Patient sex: F
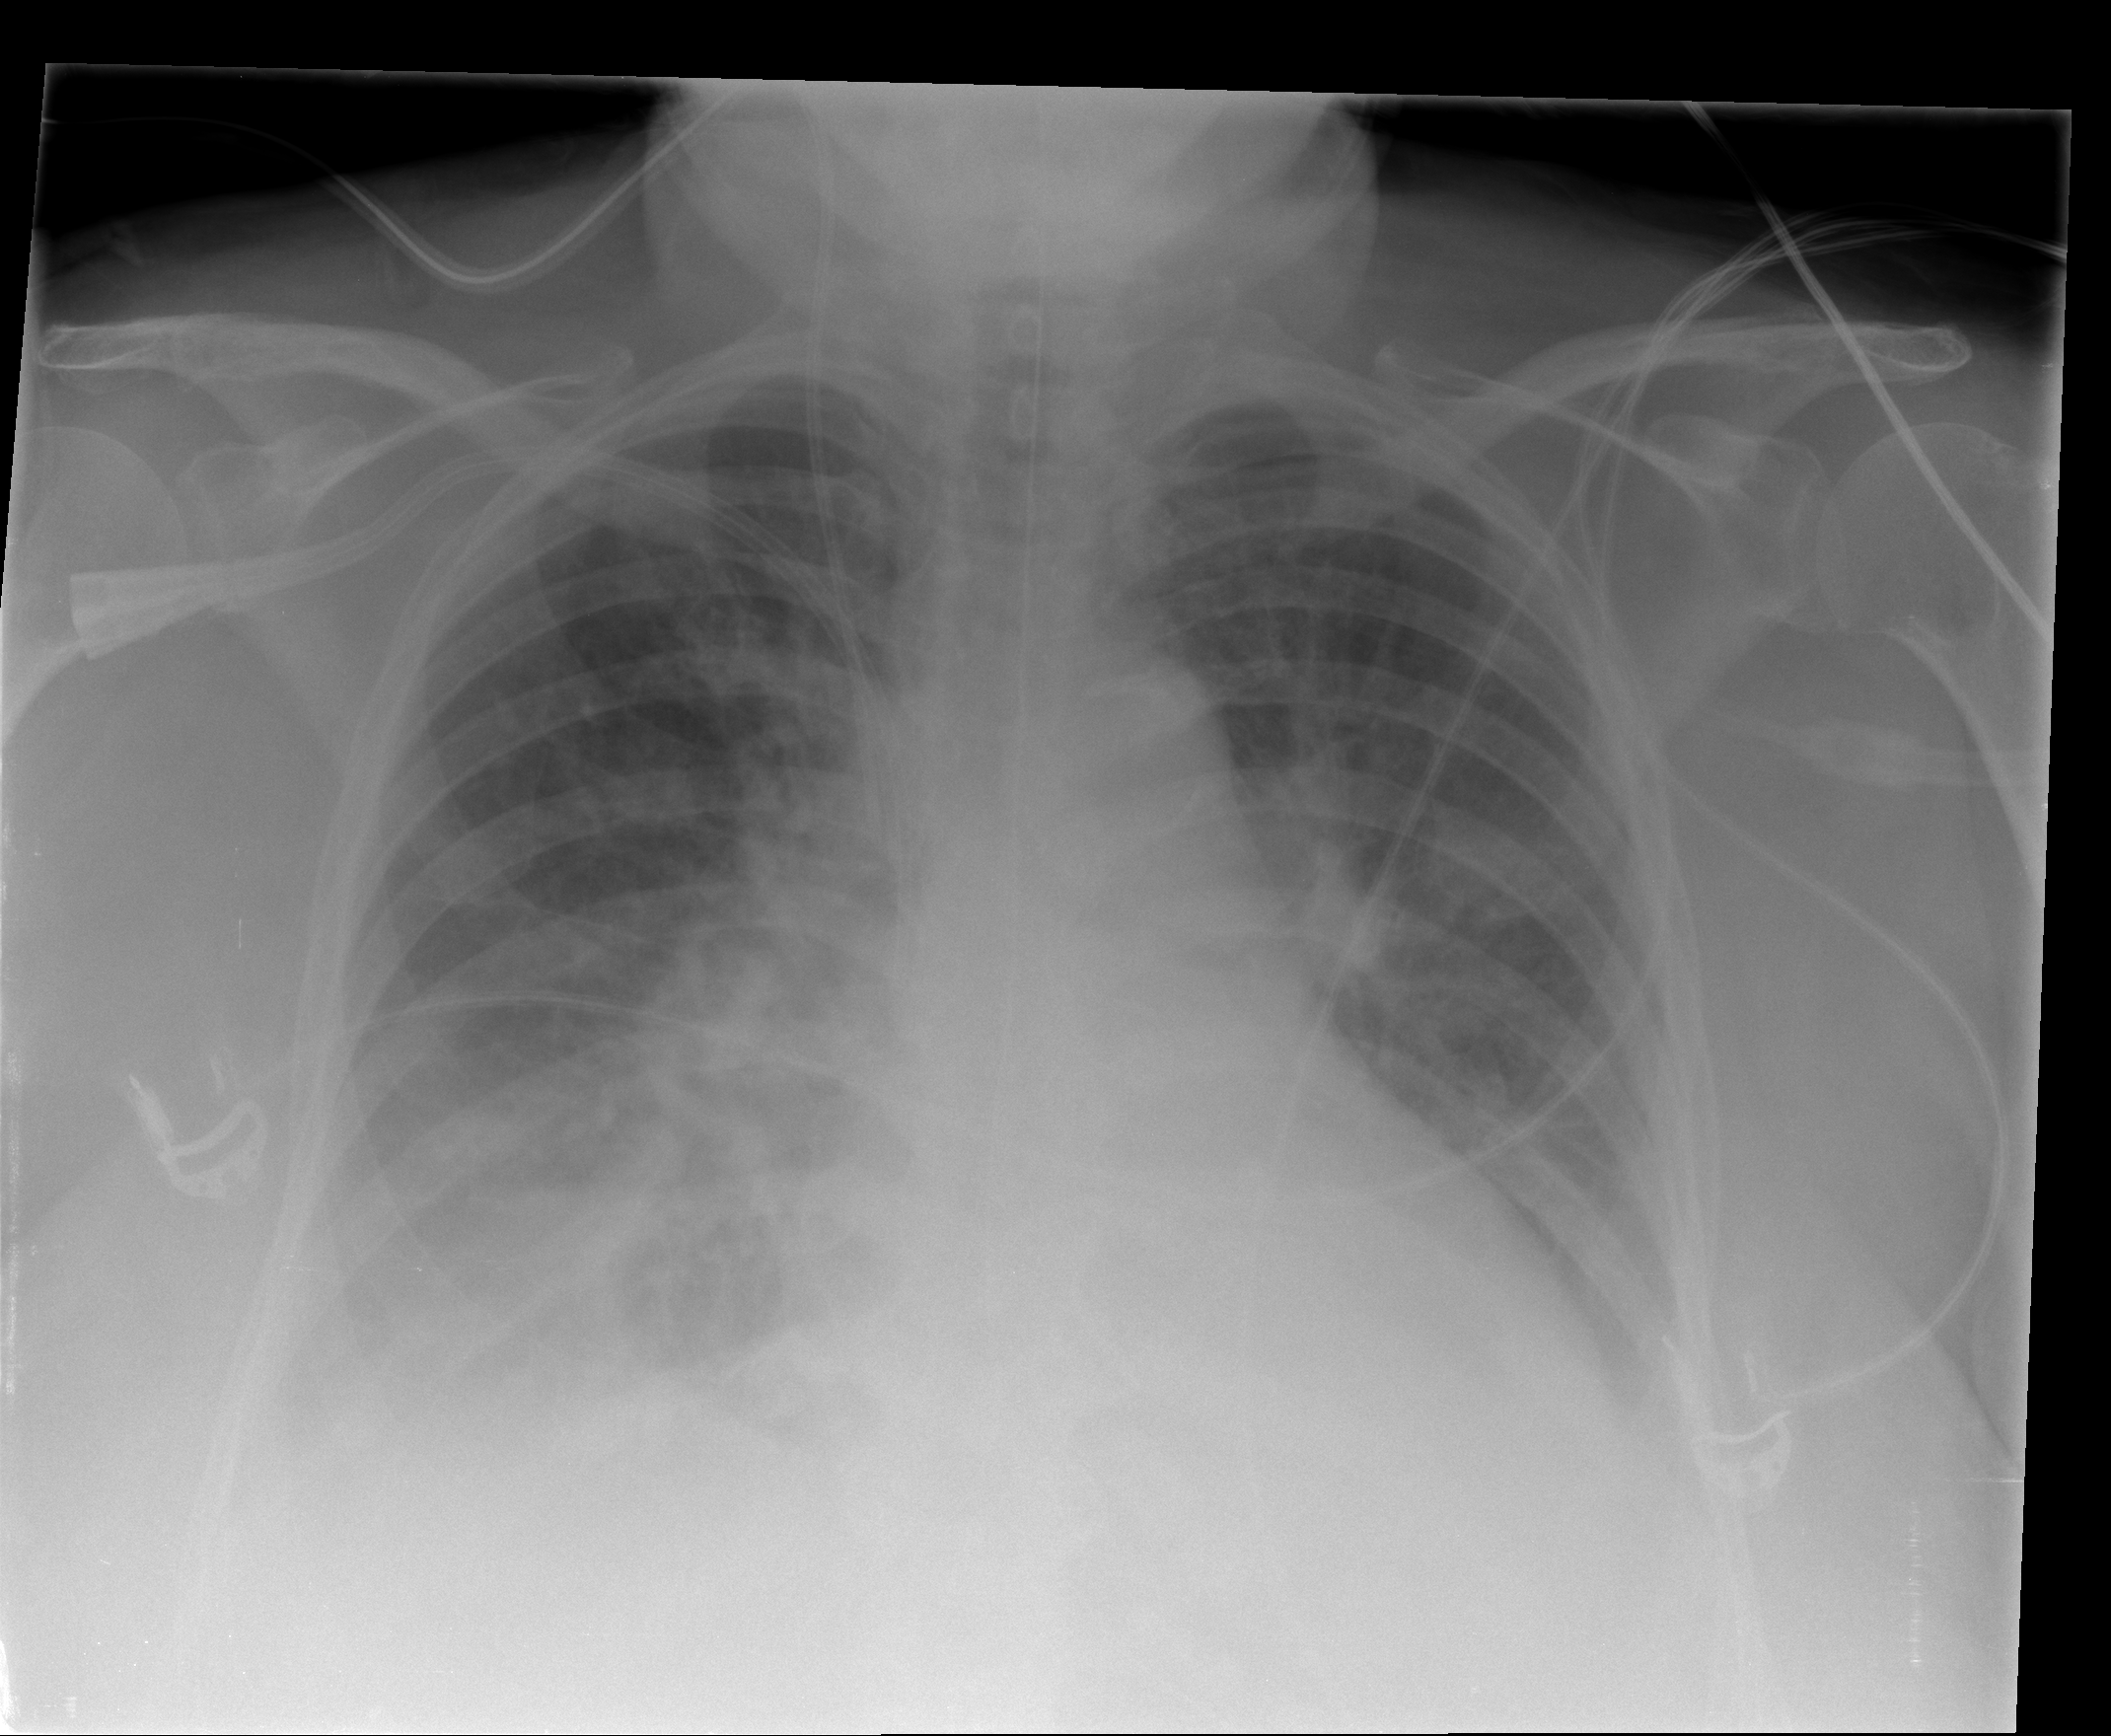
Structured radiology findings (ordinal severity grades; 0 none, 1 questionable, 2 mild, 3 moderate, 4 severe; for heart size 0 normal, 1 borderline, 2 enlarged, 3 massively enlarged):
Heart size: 0
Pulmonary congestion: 0
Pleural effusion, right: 2
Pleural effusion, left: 1
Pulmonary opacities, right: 3
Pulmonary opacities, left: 2
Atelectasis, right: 2
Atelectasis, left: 2